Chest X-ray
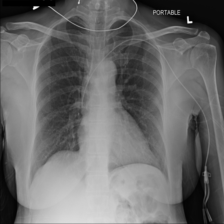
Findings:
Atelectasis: negative
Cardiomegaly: negative
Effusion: negative
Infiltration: negative
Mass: negative
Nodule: negative
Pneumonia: negative
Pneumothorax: negative
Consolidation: negative
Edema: negative
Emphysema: negative
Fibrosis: negative
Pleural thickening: negative
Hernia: negative